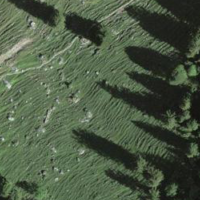
EUNIS habitat code: 41
Species observed at this site:
Scotopteryx chenopodiata
Parnassia palustris